Field crop: maize
Growth stage: 2
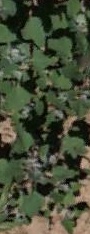
Species: chenopodium